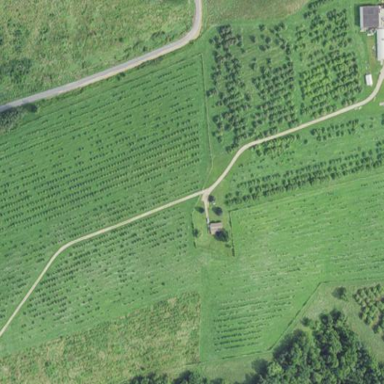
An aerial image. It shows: Orchard.